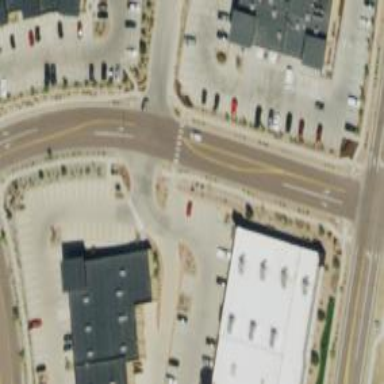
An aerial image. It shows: Uncontrolled and marked road crossing.